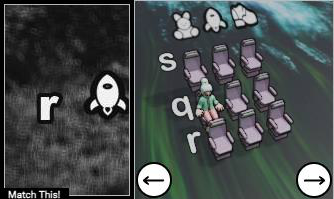
Task: seats
Answer: no